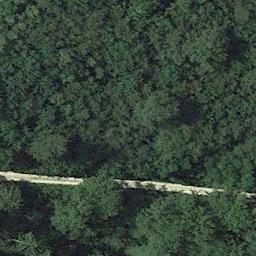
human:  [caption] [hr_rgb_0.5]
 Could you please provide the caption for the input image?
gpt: There are some crisscross paths on this land .

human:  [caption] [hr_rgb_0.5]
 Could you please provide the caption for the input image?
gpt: A straight road passes through the dense forest .

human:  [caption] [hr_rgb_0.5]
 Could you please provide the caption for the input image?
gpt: The forest has a lot of dense green trees of different heights and a road goes through the forest .

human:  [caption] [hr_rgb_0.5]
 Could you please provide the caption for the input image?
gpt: There is a road goes through the forest .

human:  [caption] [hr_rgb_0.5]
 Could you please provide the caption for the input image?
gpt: A straight freeway goes through a dense green forest .